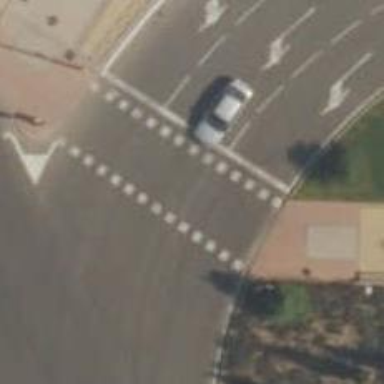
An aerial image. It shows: Kerb serving as barrier.